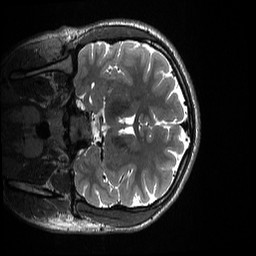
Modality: T2w
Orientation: coronal
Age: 18
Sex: male